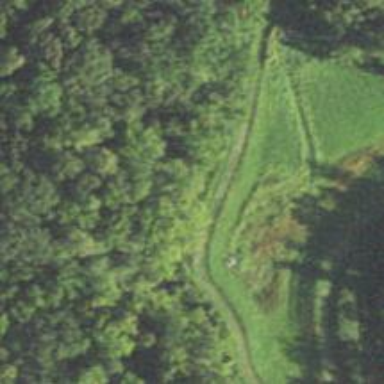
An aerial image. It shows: Hiking path.